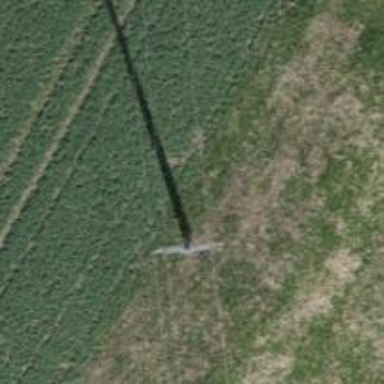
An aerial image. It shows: Concrete power pole.